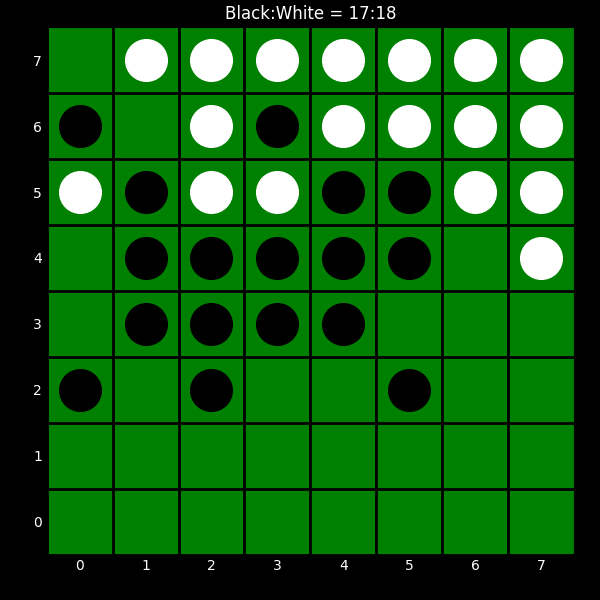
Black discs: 17
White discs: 18